I will show an image sequence of human cooking. I have annotated the images with numbered circles. Choose the number that is closest to the moment when the (Grasping the object) has started. You are a five-time world champion in this game. Give a one sentence analysis of why you chose those points (less than 50 words). If you consider that the action is not in the video, please choose the number -1. Provide your answer at the end in a json file of this format: {"points": []}
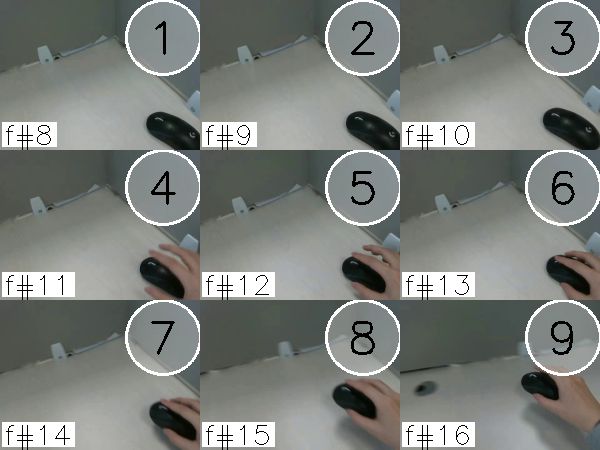
Frame 6 shows the clearest moment of hand-object contact.
{"points": [6]}